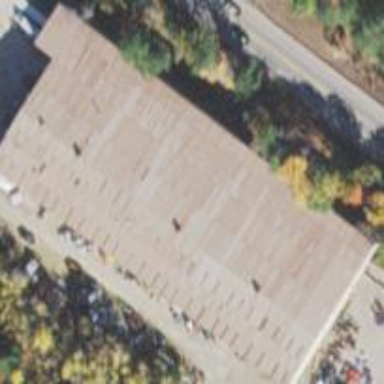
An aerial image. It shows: Recycling center building that collects scrap metal.